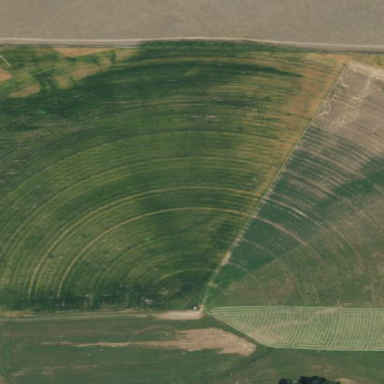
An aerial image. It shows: Farmland with pivot irrigation system.